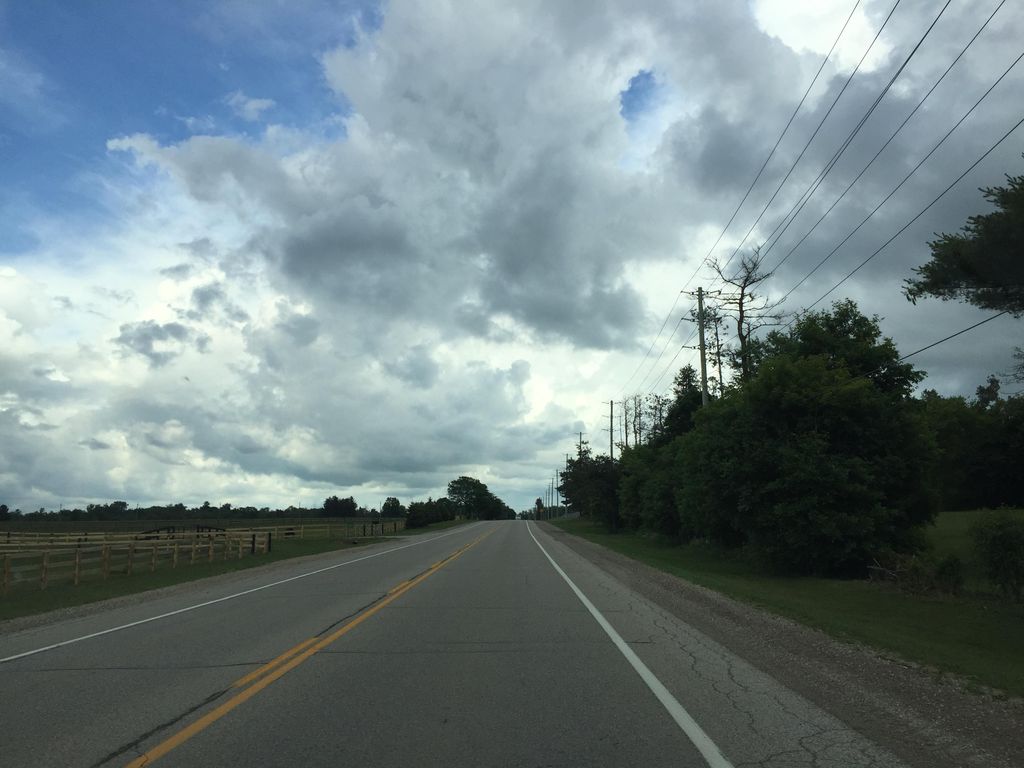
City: kitchener-waterloo